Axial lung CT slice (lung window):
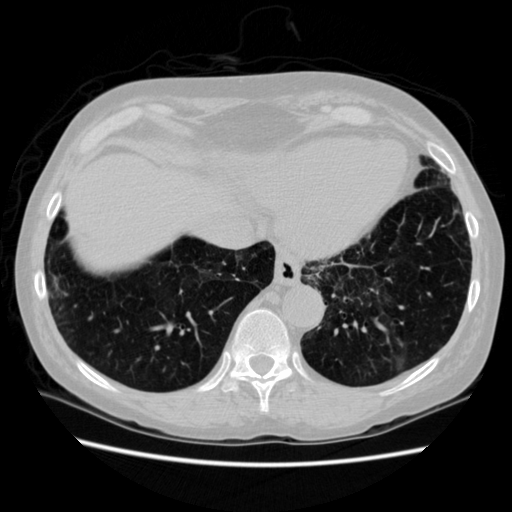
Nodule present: no